The picture encodes a bearing's raw vibration samples as pixel intensities in a 2-D grid. Based on the visible evidence, which condition applies: normal, inner_race, outer_race, ball?
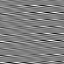
Answer: outer_race